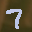
Label: 7